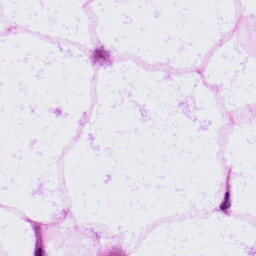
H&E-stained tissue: LymphNode